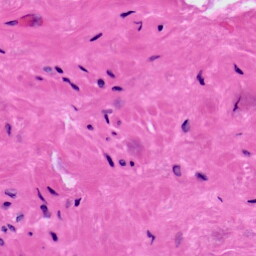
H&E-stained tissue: Prostate